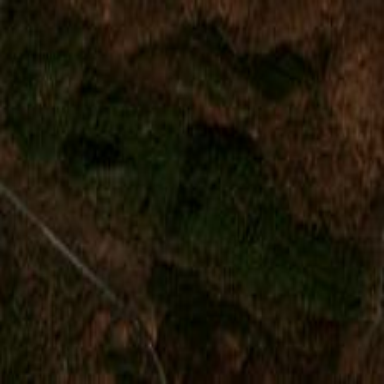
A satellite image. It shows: Forest area predominantly covered with needle-leaved trees.